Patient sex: F
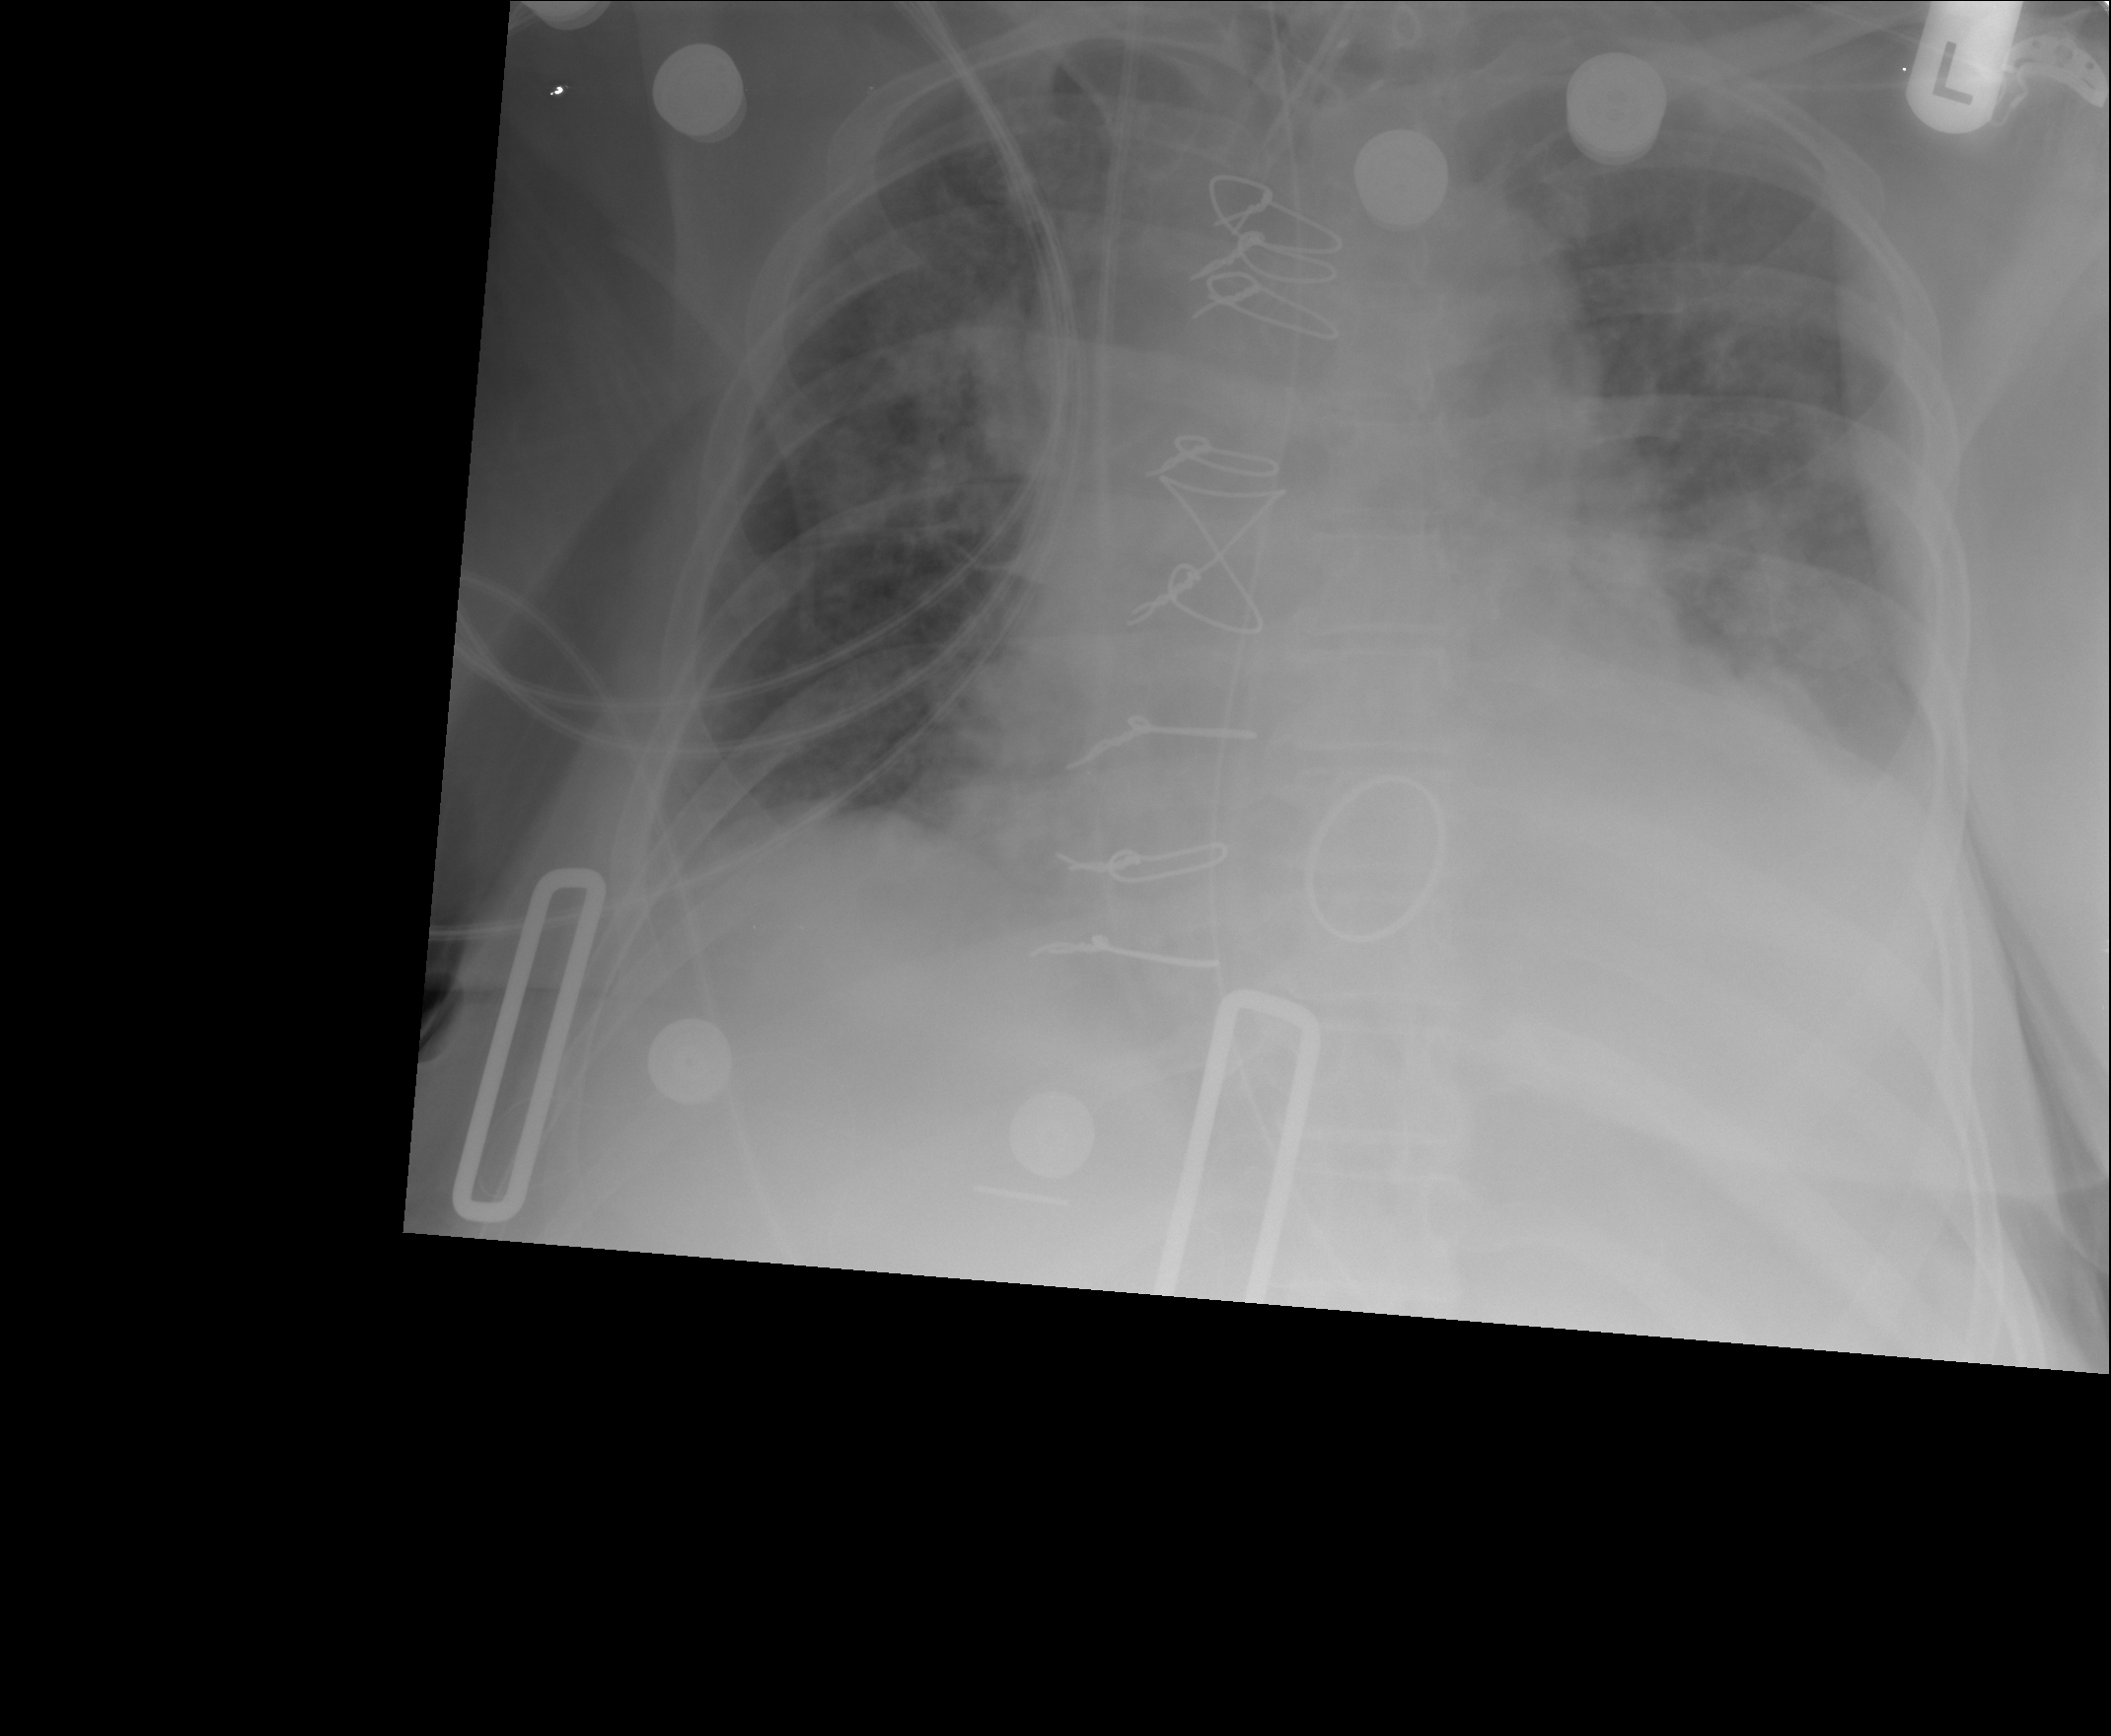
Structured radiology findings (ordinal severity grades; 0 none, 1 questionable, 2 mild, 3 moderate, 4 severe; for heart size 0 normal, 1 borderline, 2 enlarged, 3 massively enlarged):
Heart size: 2
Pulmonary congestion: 2
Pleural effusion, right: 2
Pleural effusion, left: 3
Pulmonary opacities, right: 2
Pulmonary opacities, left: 0
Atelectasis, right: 0
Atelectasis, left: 0